Interaction volume radius: 5 \u00c5
Interaction volume height: 40 \u00c5
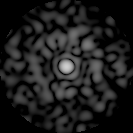
Disorder parameter: 0.7786